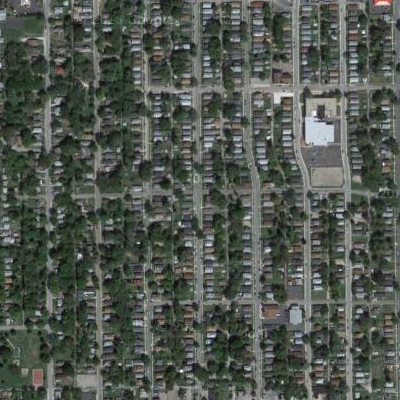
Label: Resident